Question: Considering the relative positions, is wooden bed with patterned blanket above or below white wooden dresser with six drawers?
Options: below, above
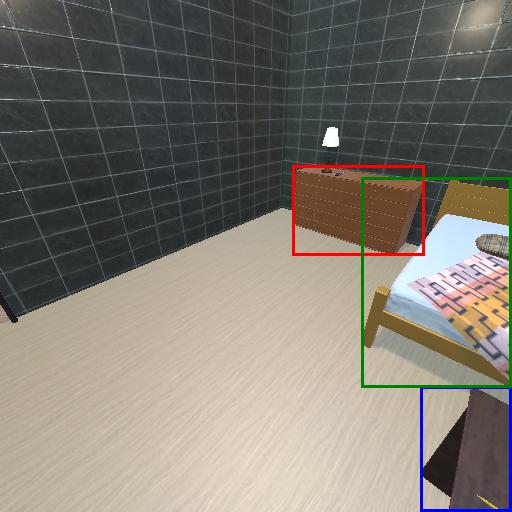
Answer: below